Question: Many people are asking why I want to do this. I want to do this so that when I do my mail merge (this sends students their overdue book lists from the library), I don't send a student an email more than once. I never use this data more than once, I only use it to send a quick message, I never manipulate or work with the data so I don't care if it's hard to work with! I hope this makes sense! Thank you for your feedback thus far.
1. Google Sheet starts like this:
2. I want it to look like this:

1. I have started some script, which I am sure you will all laugh at (I know very little of programming). However, It'd be awesome to be able to do this. Basically, combine the rows that have an identical entry in column 1, by putting the values for the columns for those rows together into one row. The numbers can be added, and the data separated by a comma or a line break.
2. This is what I have so far.... function myFunction() {
var ss = SpreadsheetApp.getActiveSpreadsheet();
var sheet = ss.getActiveSheet();
var last = sheet.getLastRow();
//find identical entries in column 1//
for(i in data){
var row = data[i];
var duplicate = false;
for(j in newData){
if(row.join() == newData[j].join()){
duplicate = true;
}
}
if(!duplicate){
newData.push(row);
}
}
//add information from rows of identical entries into one row using a comma//
//delete empty rows//
}
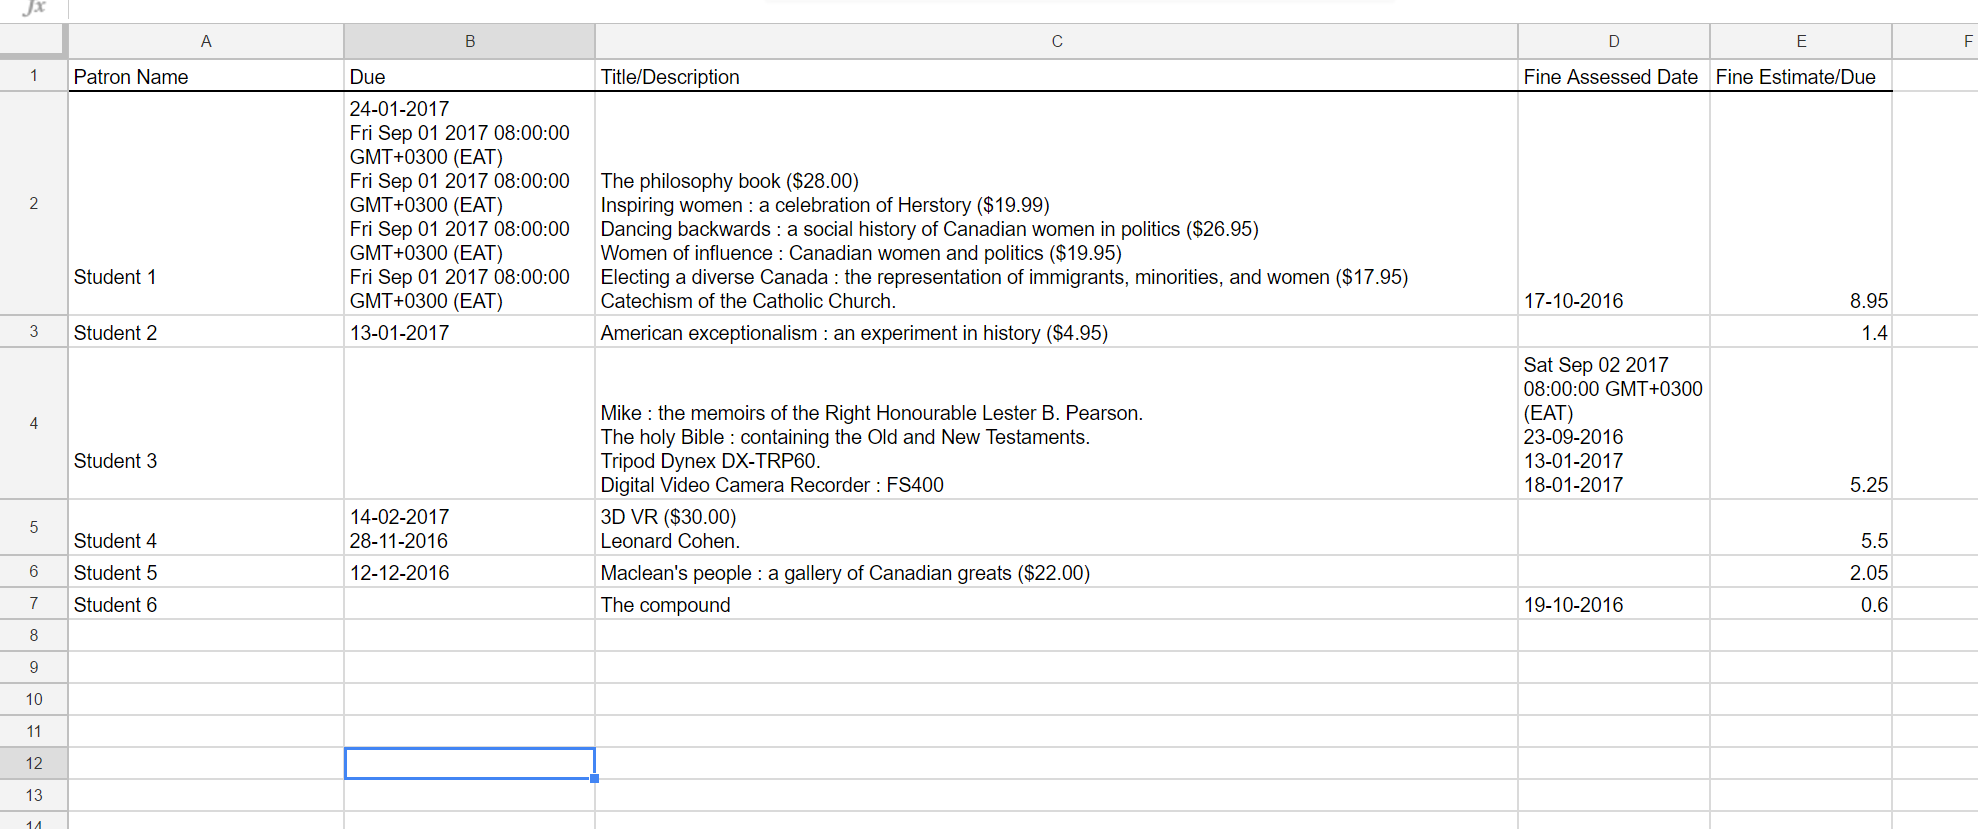
Answer: It's a bit of a kluge but it runs with my fake data. Hopefully you can get it running with yours. It usually takes me some tweaking to get something like this a little more streamlined. I have a few comments in there to explain some of the key items.
'''
function rowMerge() {
var firstRow = 2;
var firstCol = 1;
var sht = SpreadsheetApp.getActiveSheet();
sht.getRange(firstRow, firstCol, sht.getLastRow() - firstRow + 1, sht.getLastColumn() - firstCol + 1).sort(1);
sht.appendRow(['***','***','Control-z one more time','***','***']); //need a throwaway row to get last data element out since I'm moving out element[i-1]
var datR = sht.getDataRange();
var lastRow = datR.getLastRow();
var lastCol = datR.getLastColumn();
var datA = datR.getValues();
sht.getRange(2,1,lastRow - firstRow + 1,lastCol - firstCol + 1).clearContent().setWrap(true);
var datoutA = [];
var k=1;
var n = 0;
for(var i = 0;i < datA.length; i++)
{
if(i > 1)
{
if(datA[i][0] == datA[i-1][0])
{
k++; //k is the number of consecutive matching values
}
else
{
datoutA[n] = [];
if(k == 1)
{
// if k = 1 the datA[i-1] row gets copied into output array
for(var c = 0;c < datA[i-1].length; c++)
{
datoutA[n][c]=datA[i-1][c];
}
}
else
{
//i-1 to i-k rows get merged and copied into output array
var firstTime = true;
for(var a = 1;a <= k;a++)//input rows
{
for(var b = 0;b < datA[i].length -1;b++)//input columns
{
if(a > 1 || b > 0) //no delimiter for first row or first column
{
datoutA[n][b] += ', ';
}
if(firstTime || b == 0)// straight assignment for first row and running sum after that same with first column because we only want one of them because they're all the same.
{
datoutA[n][b] = datA[i - a][b];
}
else
{
datoutA[n][b] += datA[i - a][b];
}
}
if(firstTime)//first assignment then running sums for last column
{
datoutA[n][datA[i].length - 1] = Number(datA[i - a][datA[i].length-1]);
}
else
{
datoutA[n][datA[i].length - 1] += Number(datA[i - a][datA[i].length-1]);
}
firstTime=false;
}
var end = 'is near';
}
k=1; //consecutive counter
n++; //datoutA index
}
}
}
var datoutR = sht.getRange(2, 1, datoutA.length , datoutA[0].length);
datoutR.setValues(datoutA);
var colwidth = 250;
sht.setColumnWidth(2, colwidth);
sht.setColumnWidth(3, colwidth);
sht.setColumnWidth(4, colwidth);
}
'''